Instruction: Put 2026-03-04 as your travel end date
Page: home
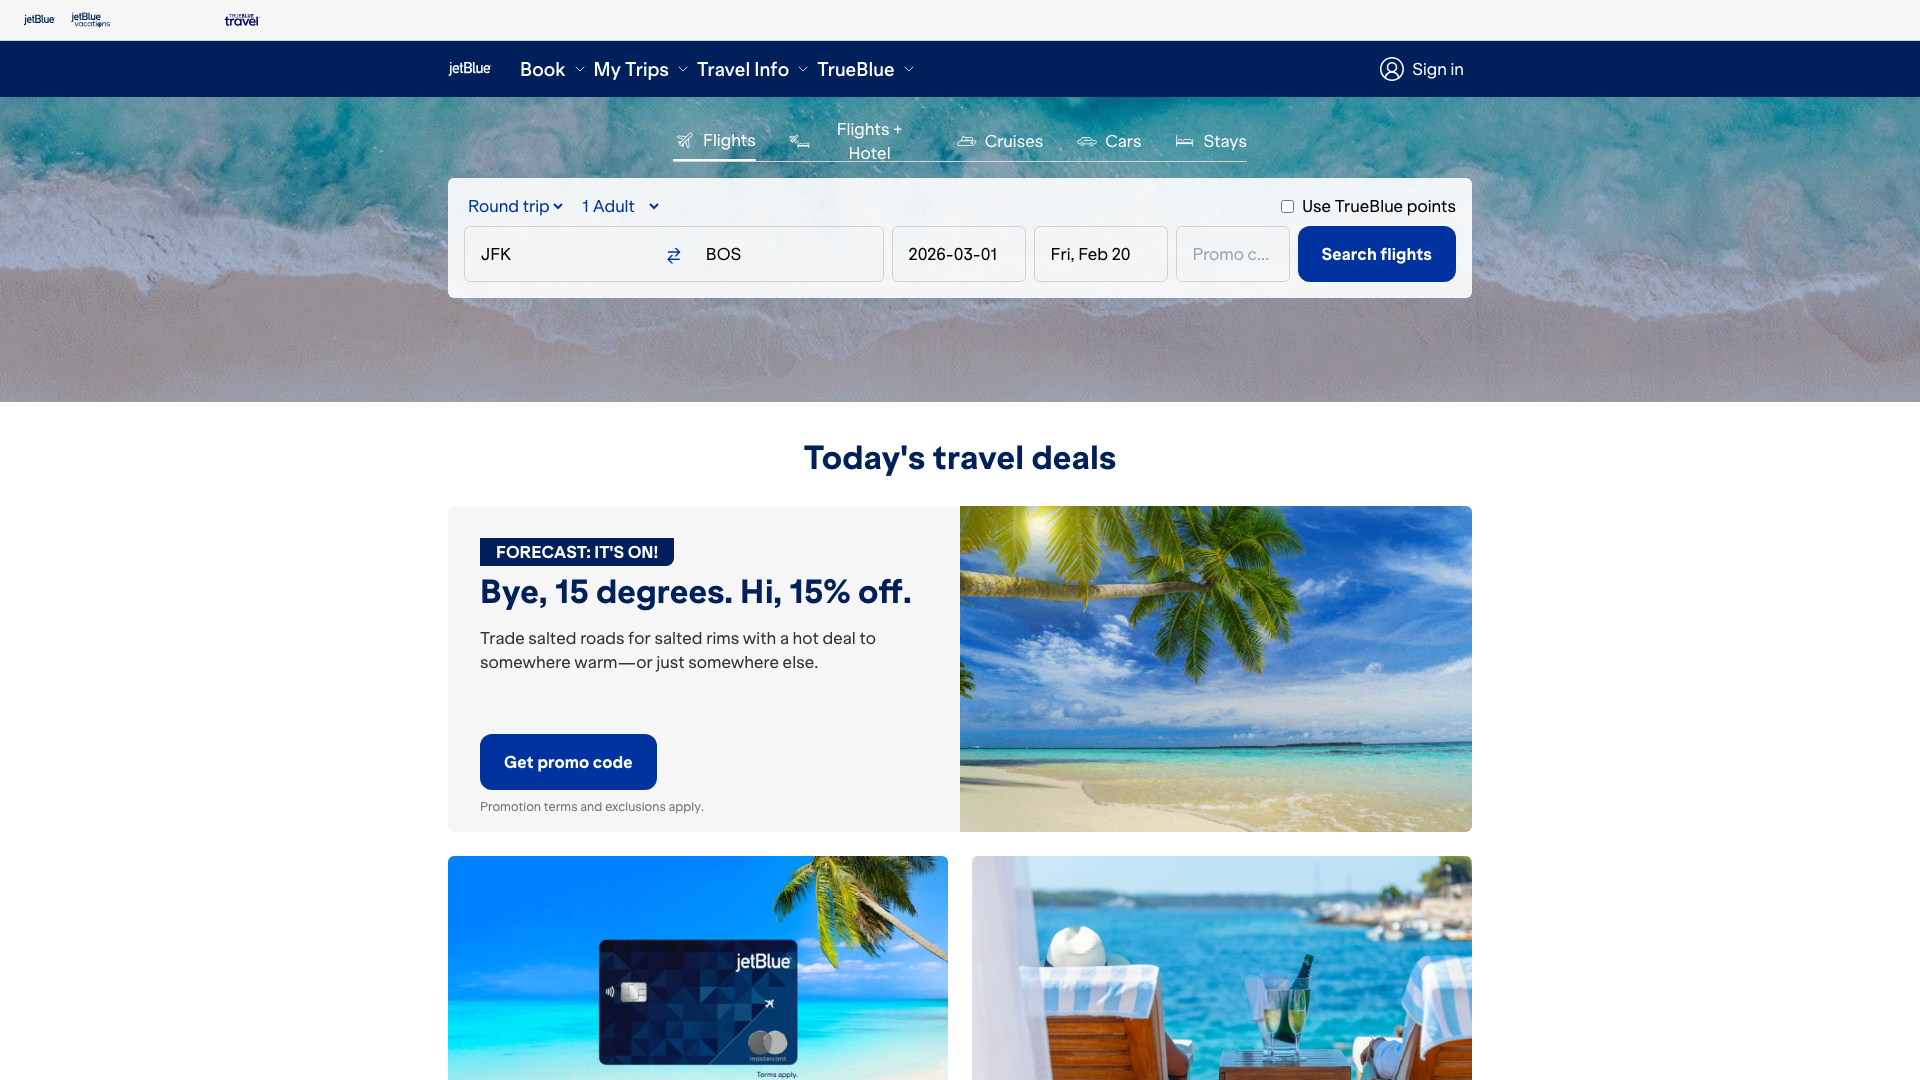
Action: type